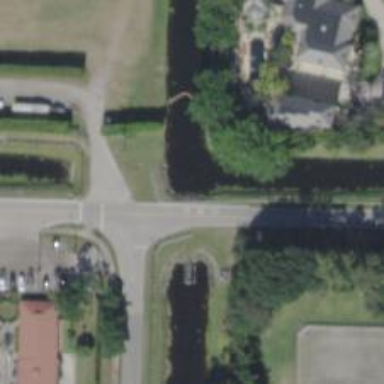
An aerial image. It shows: Canal.